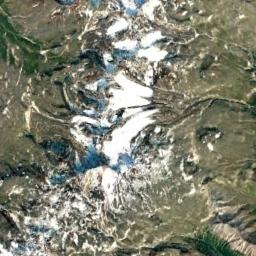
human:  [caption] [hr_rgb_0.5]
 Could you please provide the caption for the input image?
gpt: The snow berg is consist of bare land and white snow .

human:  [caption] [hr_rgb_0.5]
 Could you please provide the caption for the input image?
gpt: The snowberg is partly covered with snow and ice and partly covered with vegetation .

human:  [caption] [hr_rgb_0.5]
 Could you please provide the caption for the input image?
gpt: Only the peaks of the snow-capped mountains are covered with snow .

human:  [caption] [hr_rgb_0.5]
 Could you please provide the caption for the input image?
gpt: A lot of snow is on the snowberg .

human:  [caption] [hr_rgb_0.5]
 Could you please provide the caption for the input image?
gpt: There are some snow and green land on the snowberg .